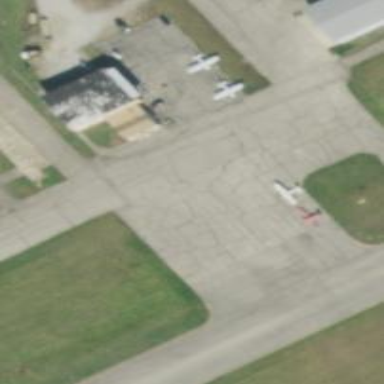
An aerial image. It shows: Image of taxiway at airport.